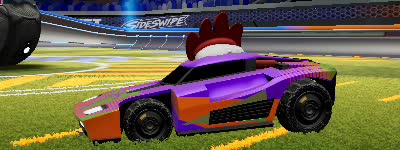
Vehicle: breakout